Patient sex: M
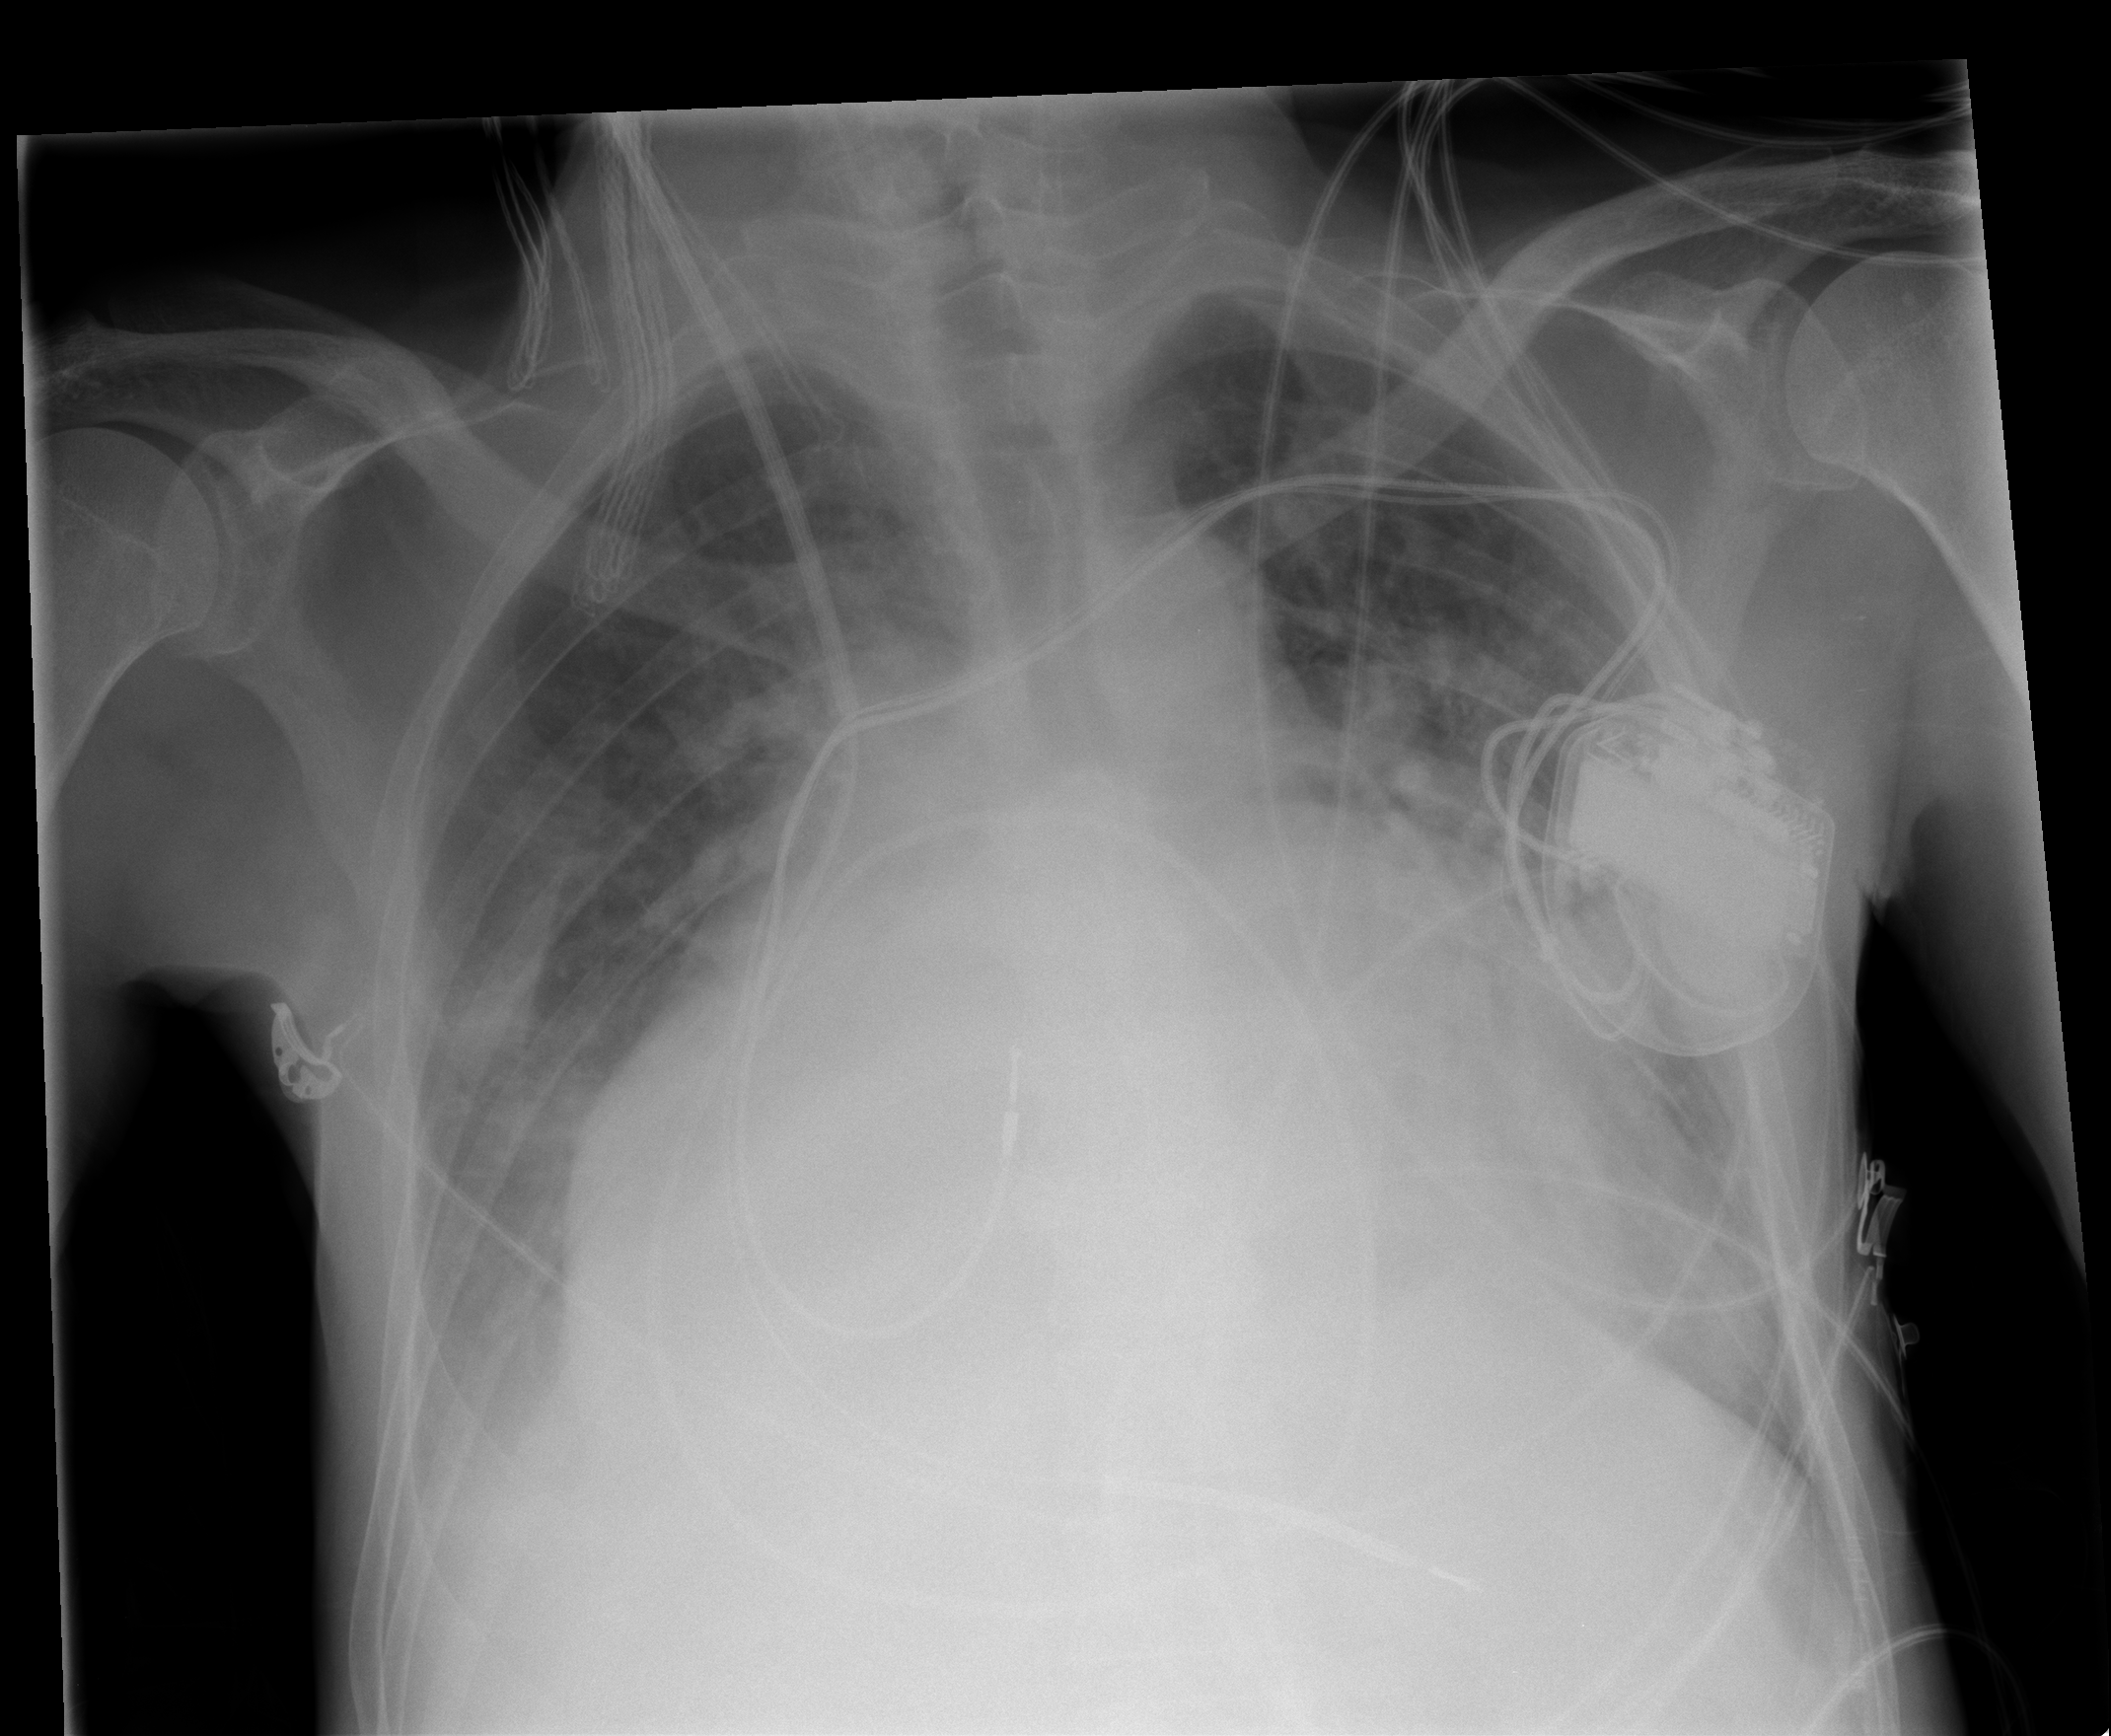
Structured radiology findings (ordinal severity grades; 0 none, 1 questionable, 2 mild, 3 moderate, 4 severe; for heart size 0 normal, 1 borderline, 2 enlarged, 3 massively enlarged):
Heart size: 3
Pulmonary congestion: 2
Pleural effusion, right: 1
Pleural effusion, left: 1
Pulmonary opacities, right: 1
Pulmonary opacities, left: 1
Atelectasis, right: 1
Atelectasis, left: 1